Question: I want to check "Wishlist" under User UID is empty or not because if "Wishlist" is empty I am going to create the "Wishlist 2" in it. How can I check this "Wishlist is empty or not in my firebase database.
The concept is like this - check wishlist is empty or not, if wishlist is empty then I will create another wishlist 2 in database. Wishlist is not default it will only create if user add e.g. item 1 in wishlist and then if user already add item 1 in wishlist. I will create wishlist 2 for his item 2

Here is my code
'''
public class web_view extends AppCompatActivity {
//for fav
FloatingActionButton fab;
private WebView webView;
@Override
protected void onCreate(Bundle savedInstanceState) {
super.onCreate(savedInstanceState);
setContentView(R.layout.activity_web_v);
//fab start here
fab.setOnClickListener(new View.OnClickListener() {
@Override
public void onClick(View view) {
String passURL = getIntent().getStringExtra("key");
if (passURL.matches("[0-9]+") && passURL.length()>= 10){ ////if fav book input is ISBN number
FirebaseDatabase.getInstance().getReference("Users")
.child(FirebaseAuth.getInstance().getCurrentUser().getUid()).child("Wishlist")// which child goes to under the current user UID
.setValue("http://www.librarything.com/isbn/" + passURL).addOnCompleteListener(new OnCompleteListener<Void>() {
@Override
public void onComplete(@NonNull Task<Void> task) {
if(task.isSuccessful()){
Toast.makeText(web_view.this, "Saved to Wishlist", Toast.LENGTH_LONG).show();
}
}
});
}else {//if wish list book is no ISBN
Toast.makeText(web_view.this, "Can't Save", Toast.LENGTH_LONG).show();
}
}
});
}
}
'''
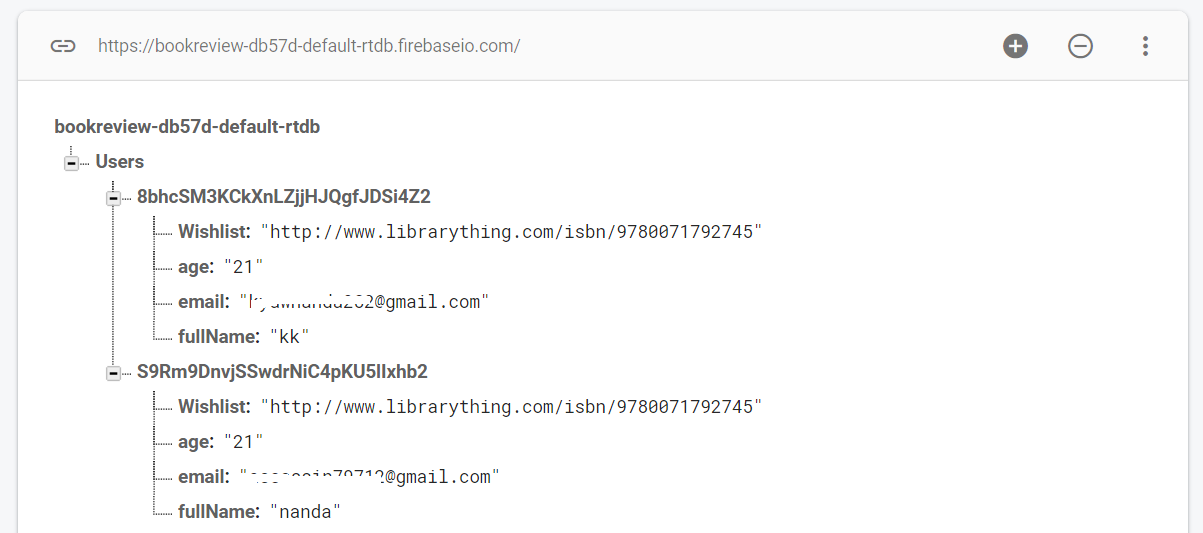
Answer: Okay, you can do it with '.push()' which will autogenerate ID for each of your elements inside the Wishlist. So you can do it like this:
'''
DatabaseReference myRef = FirebaseDatabase.getInstance().getReference().child("Users").child(FirebaseAuth.getInstace().getCurrentUser().getUid()).child("Wishlist");
myRef.push().setValue(newWishlistString);
'''
This will generate something like this in Firebase:
<URL>
Then you can just retrieve it like this:
'''
DatabaseReference myRef = FirebaseDatabase.getInstance().getReference().child("Users").child(FirebaseAuth.getInstace().getCurrentUser().getUid()).child("Wishlist");
myRef.addListenerForSingleValueEvent(new ValueEventListener() {
@Override
public void onDataChange(@NonNull DataSnapshot snapshot) {
//do something here with data
}
@Override
public void onCancelled(@NonNull DatabaseError error) {
}
});
'''